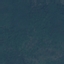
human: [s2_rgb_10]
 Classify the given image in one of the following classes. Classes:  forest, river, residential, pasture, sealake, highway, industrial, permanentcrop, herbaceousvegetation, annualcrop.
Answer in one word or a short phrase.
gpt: Forest